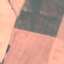
Land use / land cover: AnnualCrop